Question: New to Rails, please forgive me for a simple question but I'm stumped.
Rails 4.1.1 and Ruby 2.1.2
I am creating a small Rails app (Zombie Twitter) based on the videos I have been following from Code School.
I have four controllers: Application, Welcome, Zombie and Tweets.
I have three models: User, Zombie, Tweet.
User (from Devise), 'has_one :zombie'.
Zombie, 'belongs_to :user' 'has_many :tweets'.
Tweet, 'belongs_to :zombie'.
A new zombie record is created when a user is registered. This works.
However, the zombie_id field in the tweets table is not populated when creating a new tweet. This I cannot figure out and is my problem.
Can someone explain the build and build_model methods and when to use them? I get a method missing error when I call something along the lines of '@zombie.tweets.build'. Is it necessary to call these methods in Rails 4.1.1 or is this a holdover from an earlier version of Rails?
'''
class User < ActiveRecord::Base
# Include default devise modules. Others available are:
# :confirmable, :lockable, :timeoutable and :omniauthable
devise :database_authenticatable, :registerable,
:recoverable, :rememberable, :trackable, :validatable
has_one :zombie
accepts_nested_attributes_for :zombie, allow_destroy: true
end
'''
'''
class Zombie < ActiveRecord::Base
belongs_to :user
has_many :tweets
validates_uniqueness_of :zombie_name
end
'''
'''
class Tweet < ActiveRecord::Base
belongs_to :zombie
attr_accessor :zombie_id
accepts_nested_attributes_for :zombie
end
'''
'''
class ApplicationController < ActionController::Base
protect_from_forgery with: :exception
before_action :set_zombie
before_action :configure_permitted_parameters, if: :devise_controller?
protected
def configure_permitted_parameters
devise_parameter_sanitizer.for(:sign_up) << [zombie_attributes: :zombie_name]
end
def set_zombie
if user_signed_in?
@zombie = Zombie.includes(:tweets).find_by user_id: current_user.id
end
end
end
'''
'''
class TweetsController < ApplicationController
before_action :set_tweet, only: [:show, :edit, :update, :destroy]
# GET /tweets/new
def new
@tweet = current_user.zombie.tweets.new
end
# POST /tweets
# POST /tweets.json
def create
@tweet = current_user.zombie.tweets.new(tweet_params)
logger.debug params
respond_to do |format|
if @tweet.save
format.html { redirect_to :root, notice: 'Tweet was successfully created.' }
format.json { render :show, status: :created, location: @tweet }
else
format.html { render :new }
format.json { render json: @tweet.errors, status: :unprocessable_entity }
end
end
end
def set_tweet
@tweet = Tweet.find(params[:id])
end
def tweet_params
params.require(:tweet).permit(:status, :is_public)
end
end
'''
/tweets/_form.html.rb
'''
<%= form_for([@zombie, @tweet]) do |f| %>
<% if @tweet.errors.any? %>
<div id="error_explanation">
<h2><%= pluralize(@tweet.errors.count, "error") %> prohibited this tweet from being saved:</h2>
<ul>
<% @tweet.errors.full_messages.each do |message| %>
<li><%= message %></li>
<% end %>
</ul>
</div>
<% end %>
<div class="field">
<%= f.label 'Public' %>
<%= f.check_box :is_public, checked: true %>
</div>
<div class="field">
<%= f.label :status %><br>
<%= f.text_area :status %>
</div>
<div class="actions">
<%= f.submit %>
</div>
<% end %>
'''
'''
class CreateZombies < ActiveRecord::Migration
def change
create_table :zombies do |t|
t.string :zombie_name
t.timestamps
end
add_reference :zombies, :user, index: true
add_index :zombies, [:user_id, :id]
add_index :zombies, :zombie_name, unique: true
end
end
'''
'''
class CreateTweets < ActiveRecord::Migration
def change
create_table :tweets do |t|
t.text :status, :limit => 140
t.boolean :is_public, default: true
t.timestamps
end
add_reference :tweets, :zombie, index: true
add_index :tweets, [:zombie_id, :id], unique: true
end
end
'''
Last, here is the record from development.log that details the POST request to create a tweet.

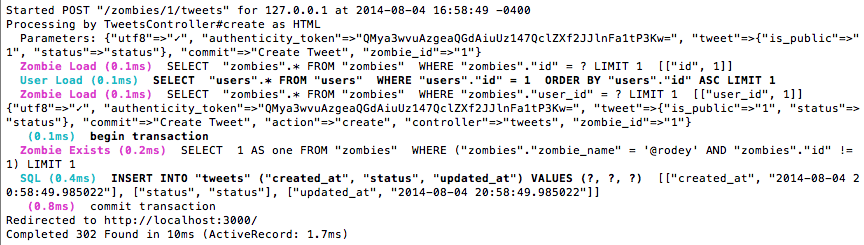
Answer: You need to remove 'attr_accessor :zombie_id' from 'tweet.rb'.
And add 't.references :zombie' in create_tweets_migration
'zombie_id' should be column in database, not virtual attribute.
PS. 'accepts_nested_attributes_for :zombie' also has no sense in 'tweet.rb'.